Current action and preconditions to check: trajectory_clear

Your task: For each precondition in the list above, predict whether it will hold at this action.

Consider the current scene as observed from the mobile robot's camera, and analyze the predicted future states of all dynamic agents (e.g., people, animals, vehicles, or any moving entities) within the NEXT SECOND.

IMPORTANT: Only answer "very likely" if you are absolutely certain—based on strong, clear evidence—that a dynamic agent will violate the precondition in the predicted future state. Do NOT answer "very likely" for unlikely, ambiguous, or low-probability risks.

Ask yourself for each precondition: Is there a high probability, with clear and convincing evidence, that the predicted future states of any dynamic agent will interfere with the predicted future state of the currently executing action within the NEXT SECOND, causing that precondition to fail?

Assess the risk level based on these predictions. Use "likely" or "very likely" if motions create a clear risk of interference.

Use "neutral" or "improbable" if agents are nearby but their predicted paths are clearly diverging or non-conflicting.

Failure Risk Categories: "very improbable", "improbable", "neutral", "likely", "very likely"

Answer Format: Output ONLY the probability_of_failure value from these categories: "very improbable", "improbable", "neutral", "likely", "very likely"

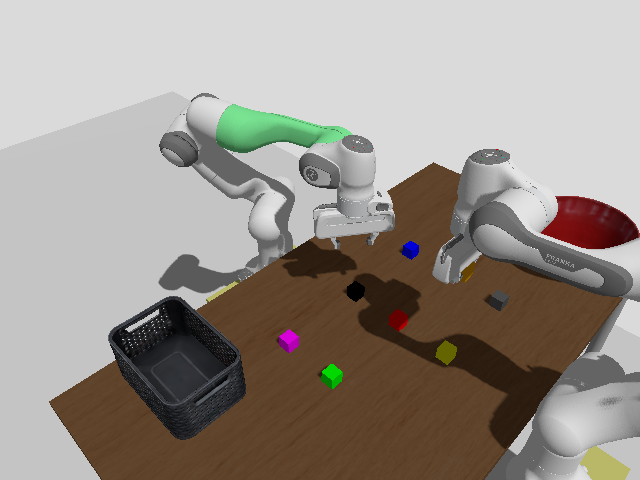

Answer: improbable